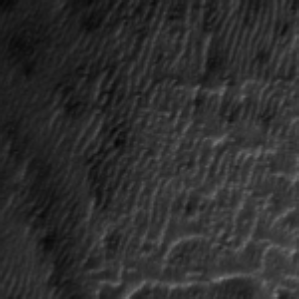
Label: frost